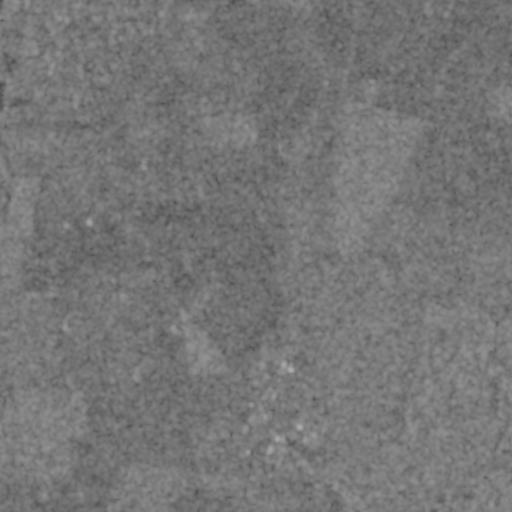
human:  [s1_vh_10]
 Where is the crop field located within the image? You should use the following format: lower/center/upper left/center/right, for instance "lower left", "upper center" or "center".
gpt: The crop field is located in the upper left of the image.
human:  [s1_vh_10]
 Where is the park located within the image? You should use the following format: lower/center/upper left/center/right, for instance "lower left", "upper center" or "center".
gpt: The park is located in the upper left of the image.
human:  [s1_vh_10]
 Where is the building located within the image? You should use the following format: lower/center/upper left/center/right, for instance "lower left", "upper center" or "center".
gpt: There is no building in the image.

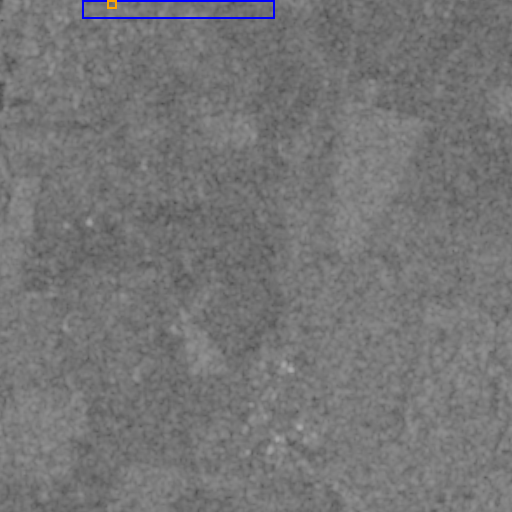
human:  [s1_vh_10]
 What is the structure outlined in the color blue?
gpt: The structure outlined in blue is a crop field.
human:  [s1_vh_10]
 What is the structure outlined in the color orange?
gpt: The structure outlined in orange is a park.
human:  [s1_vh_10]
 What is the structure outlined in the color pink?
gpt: There is no pink outline.